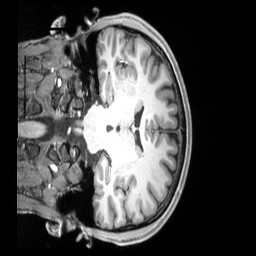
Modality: T1w
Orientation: coronal
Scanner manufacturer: siemens
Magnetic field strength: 3 T
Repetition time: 2.5 s
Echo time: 0.00218 s